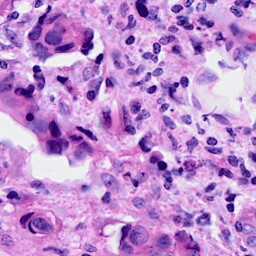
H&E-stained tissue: Breast